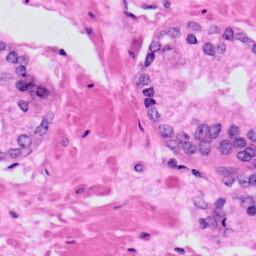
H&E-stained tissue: Prostate